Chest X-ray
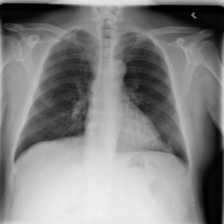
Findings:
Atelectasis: negative
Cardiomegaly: negative
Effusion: negative
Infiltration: positive
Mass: negative
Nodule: positive
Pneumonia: negative
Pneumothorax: negative
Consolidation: negative
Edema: negative
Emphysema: negative
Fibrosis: negative
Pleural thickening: negative
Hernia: negative